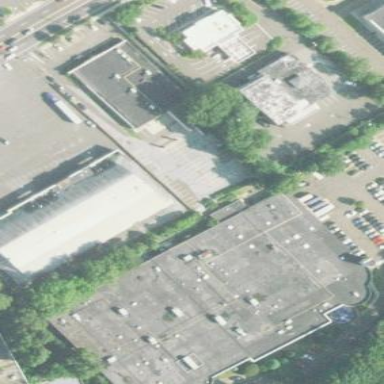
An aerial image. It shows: Part of building.